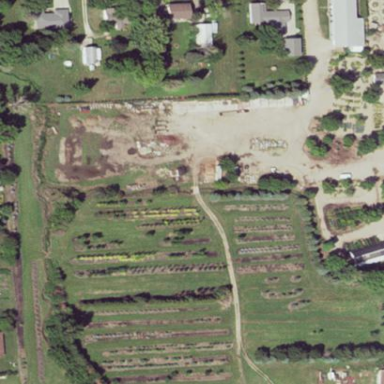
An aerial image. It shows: Plant nursery with shrubs.